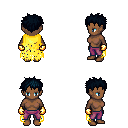
a pixel art fantasy rpg character, female body template, human, dark skin, yellow tattered cape, magenta pants, raven bedhead hairstyle, gold gloves, four views (front, back, left, right), 2x2 character sprite sheet, small pixel art, hard edges, no anti-aliasing